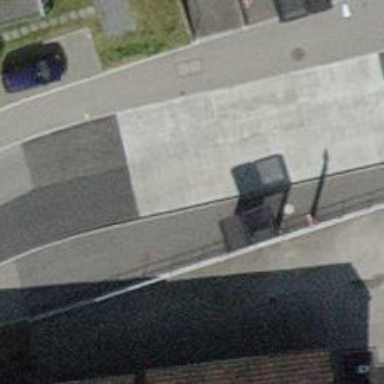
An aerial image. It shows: Bus stop with shelter. It is platform for public transport.